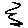
Label: zigzag